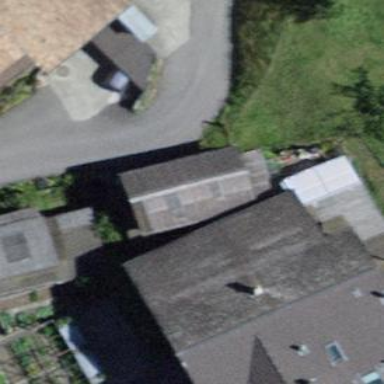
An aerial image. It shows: Rural barn.